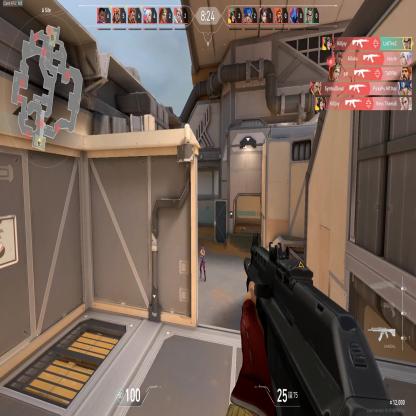
Label: enemy